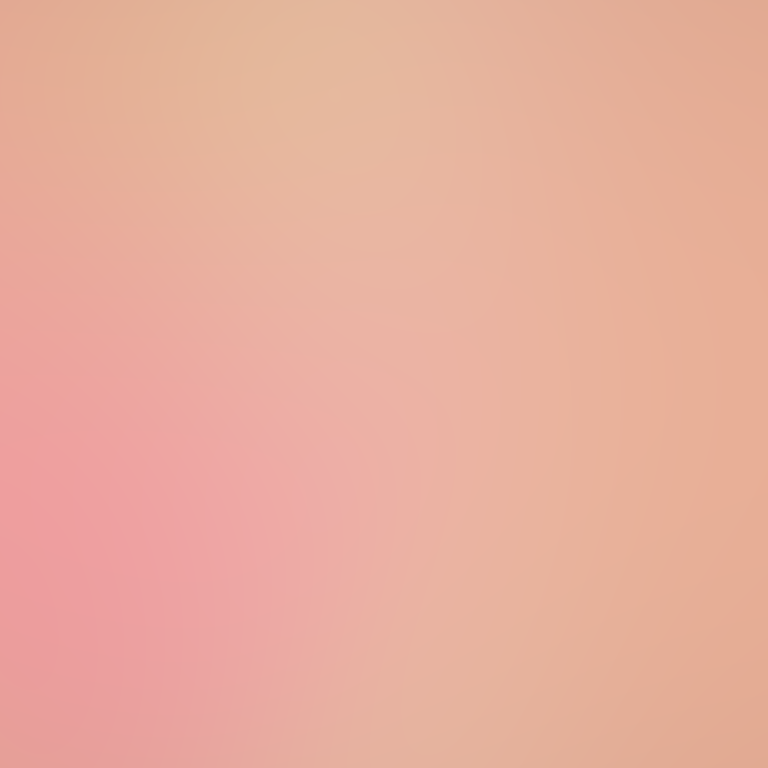
Abstract light effect, smooth gradient from soft peach to gentle pink, serene atmosphere, diffuse glow, no room, no furniture, no objects.